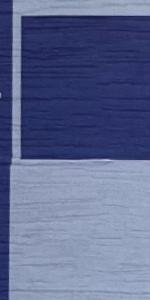
Label: Empty